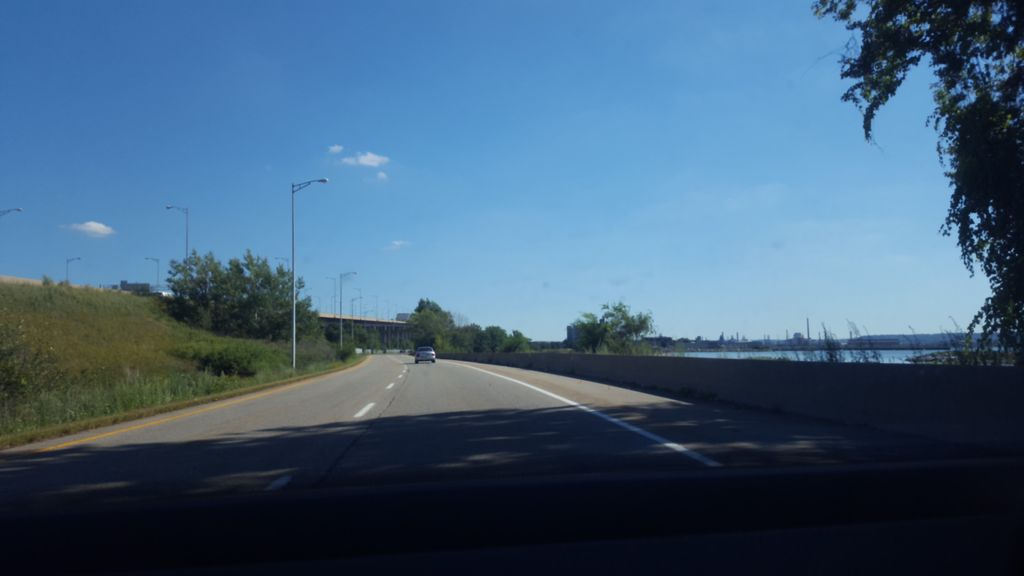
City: hamilton